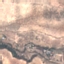
Land use / land cover class: PermanentCrop